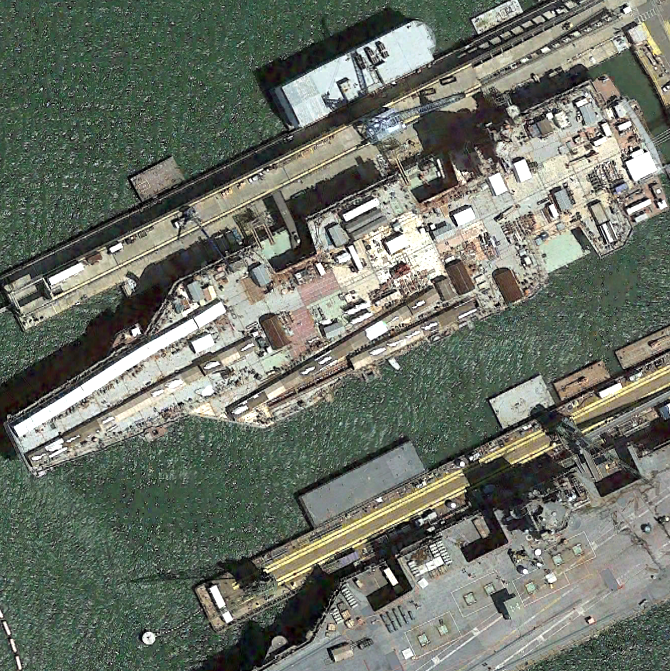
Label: aircraft_carrier